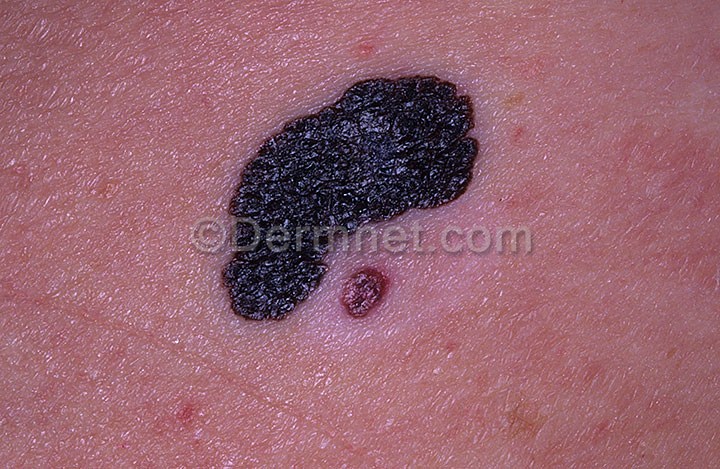
Disease: Melanoma Skin Cancer Nevi and Moles